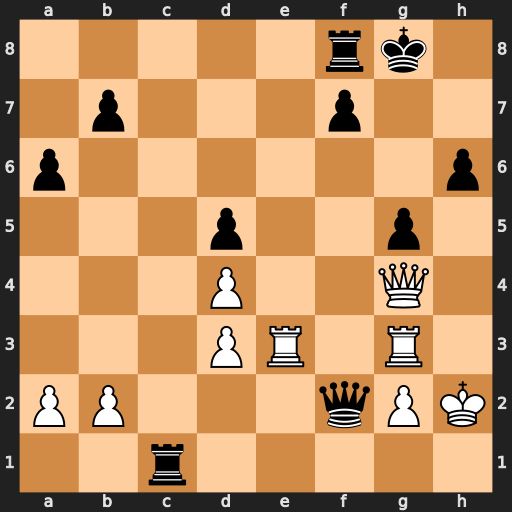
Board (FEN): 5rk1/1p3p2/p6p/3p2p1/3P2Q1/3PR1R1/PP3qPK/2r5
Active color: w
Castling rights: -
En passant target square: -
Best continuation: Qxg5+ hxg5 Rxg5+ Kh7 Rh3+ Qh4 Rxh4#